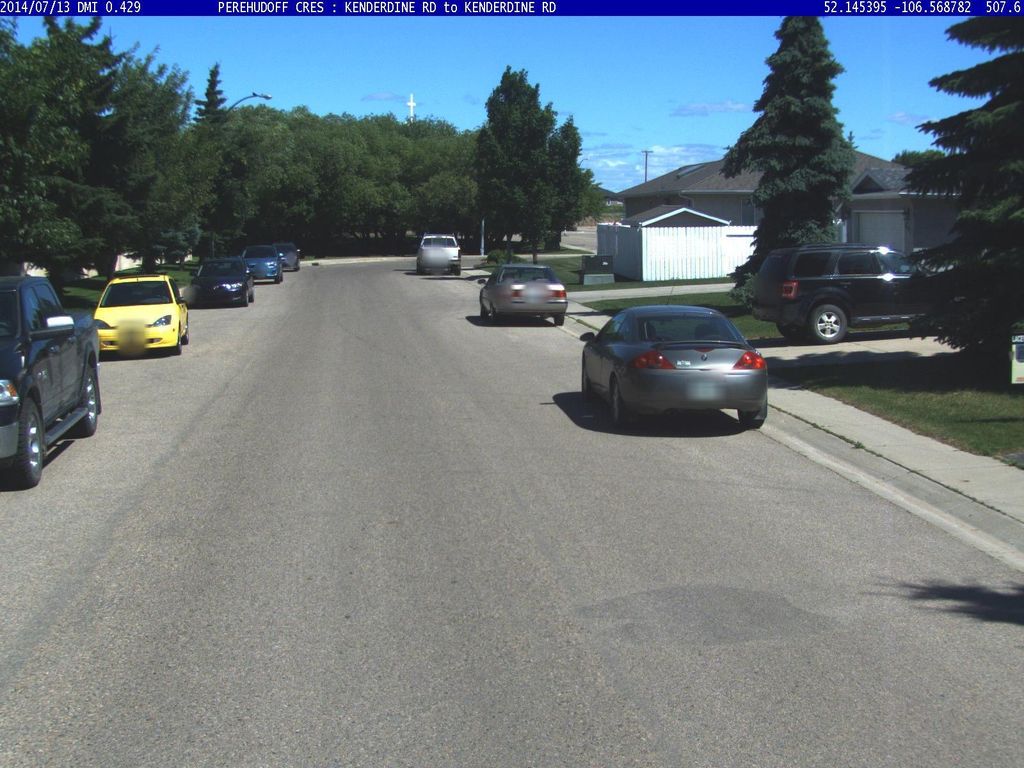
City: saskatoon